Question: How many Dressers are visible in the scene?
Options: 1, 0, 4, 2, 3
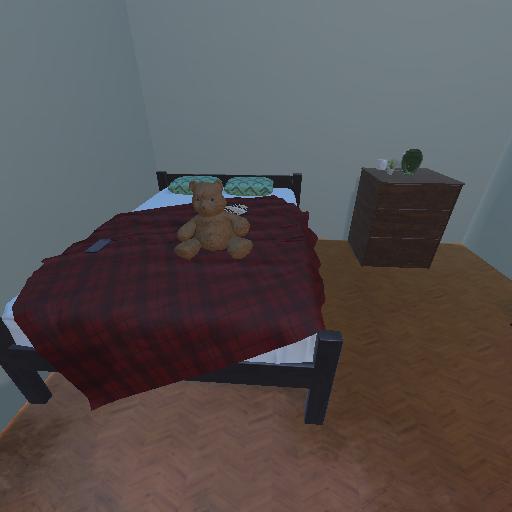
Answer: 1